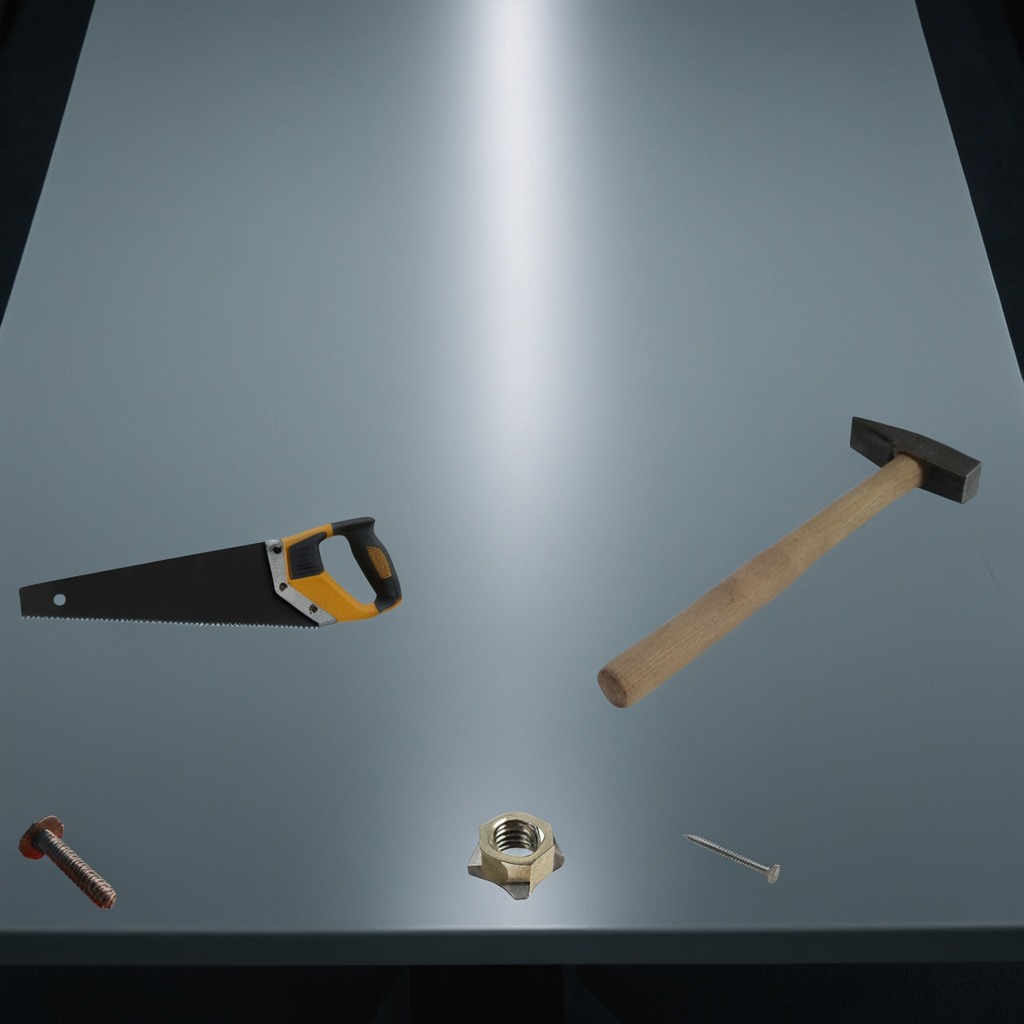
A hammer, an iron nail, a metal machine screw, a handheld metal saw, and a metal nut are lying on the clean empty table in a railway signal maintenance room.